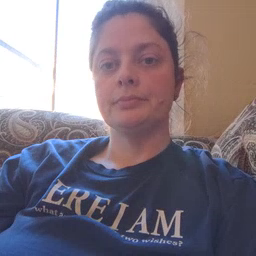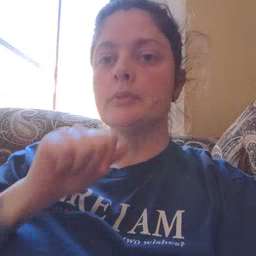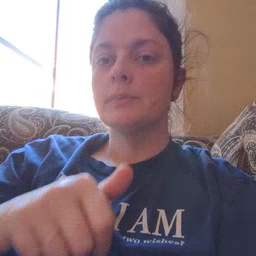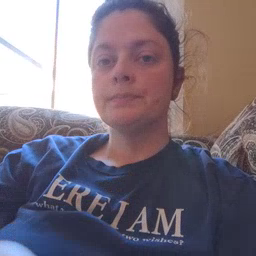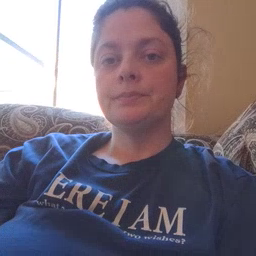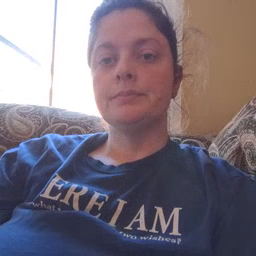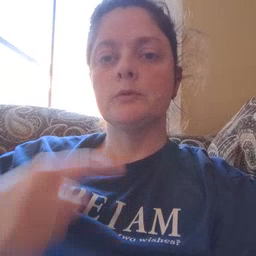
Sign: not